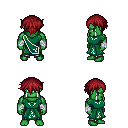
a pixel art fantasy rpg character, male body template, orc, green skin, sash dress, metal pants, brunette short bangs hairstyle, white cloth bandages, four views (front, back, left, right), 2x2 character sprite sheet, small pixel art, hard edges, no anti-aliasing